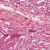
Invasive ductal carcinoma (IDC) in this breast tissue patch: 0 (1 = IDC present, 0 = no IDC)